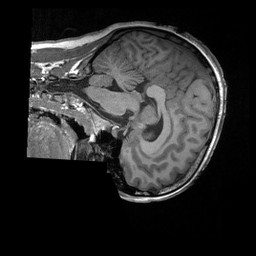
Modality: T1w
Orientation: sagittal
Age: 26
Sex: female
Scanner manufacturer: siemens
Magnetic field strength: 3 T
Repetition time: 1.9 s
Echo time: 0.00226 s